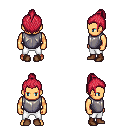
a pixel art fantasy rpg character, male body template, human, tanned skin, steel chest armor, white pants, ruby red short topknot hairstyle, brown shoes, four views (front, back, left, right), 2x2 character sprite sheet, small pixel art, hard edges, no anti-aliasing